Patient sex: F
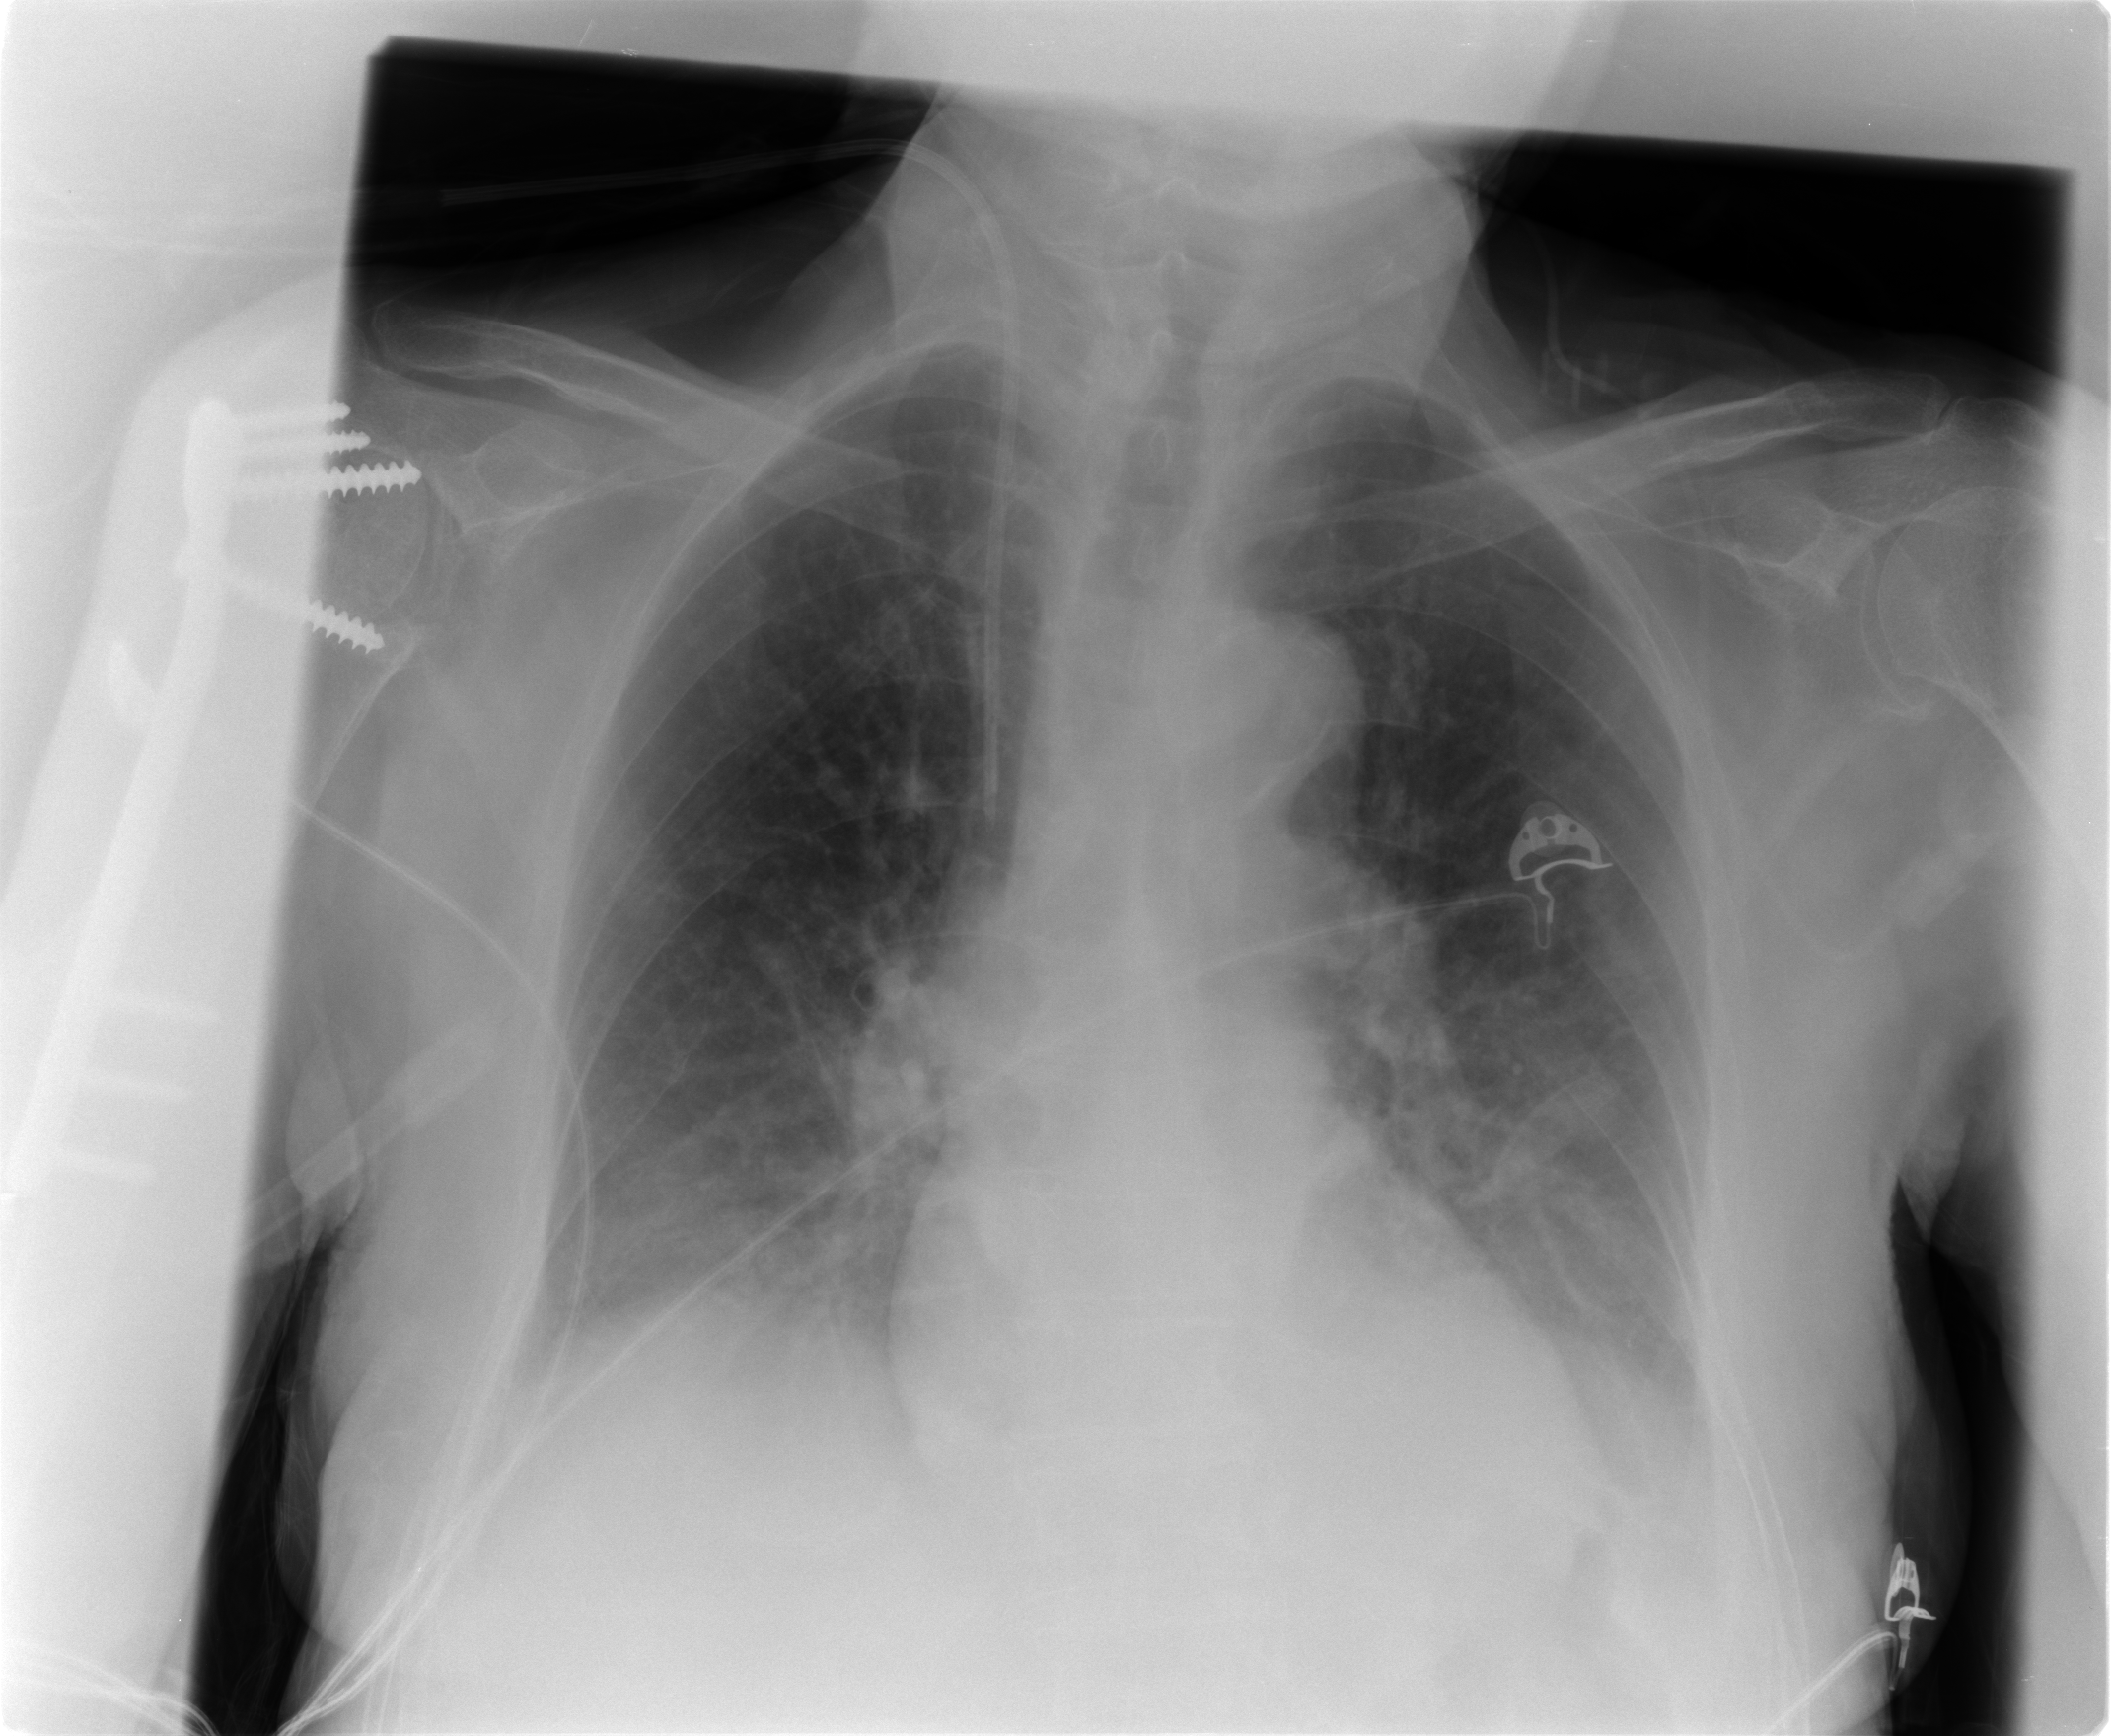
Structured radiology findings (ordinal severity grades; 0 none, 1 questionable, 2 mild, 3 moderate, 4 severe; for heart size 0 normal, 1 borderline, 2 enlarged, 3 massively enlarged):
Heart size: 0
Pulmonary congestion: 1
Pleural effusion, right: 1
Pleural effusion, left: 2
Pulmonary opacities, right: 1
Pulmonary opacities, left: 0
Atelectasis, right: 2
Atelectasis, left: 2